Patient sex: F
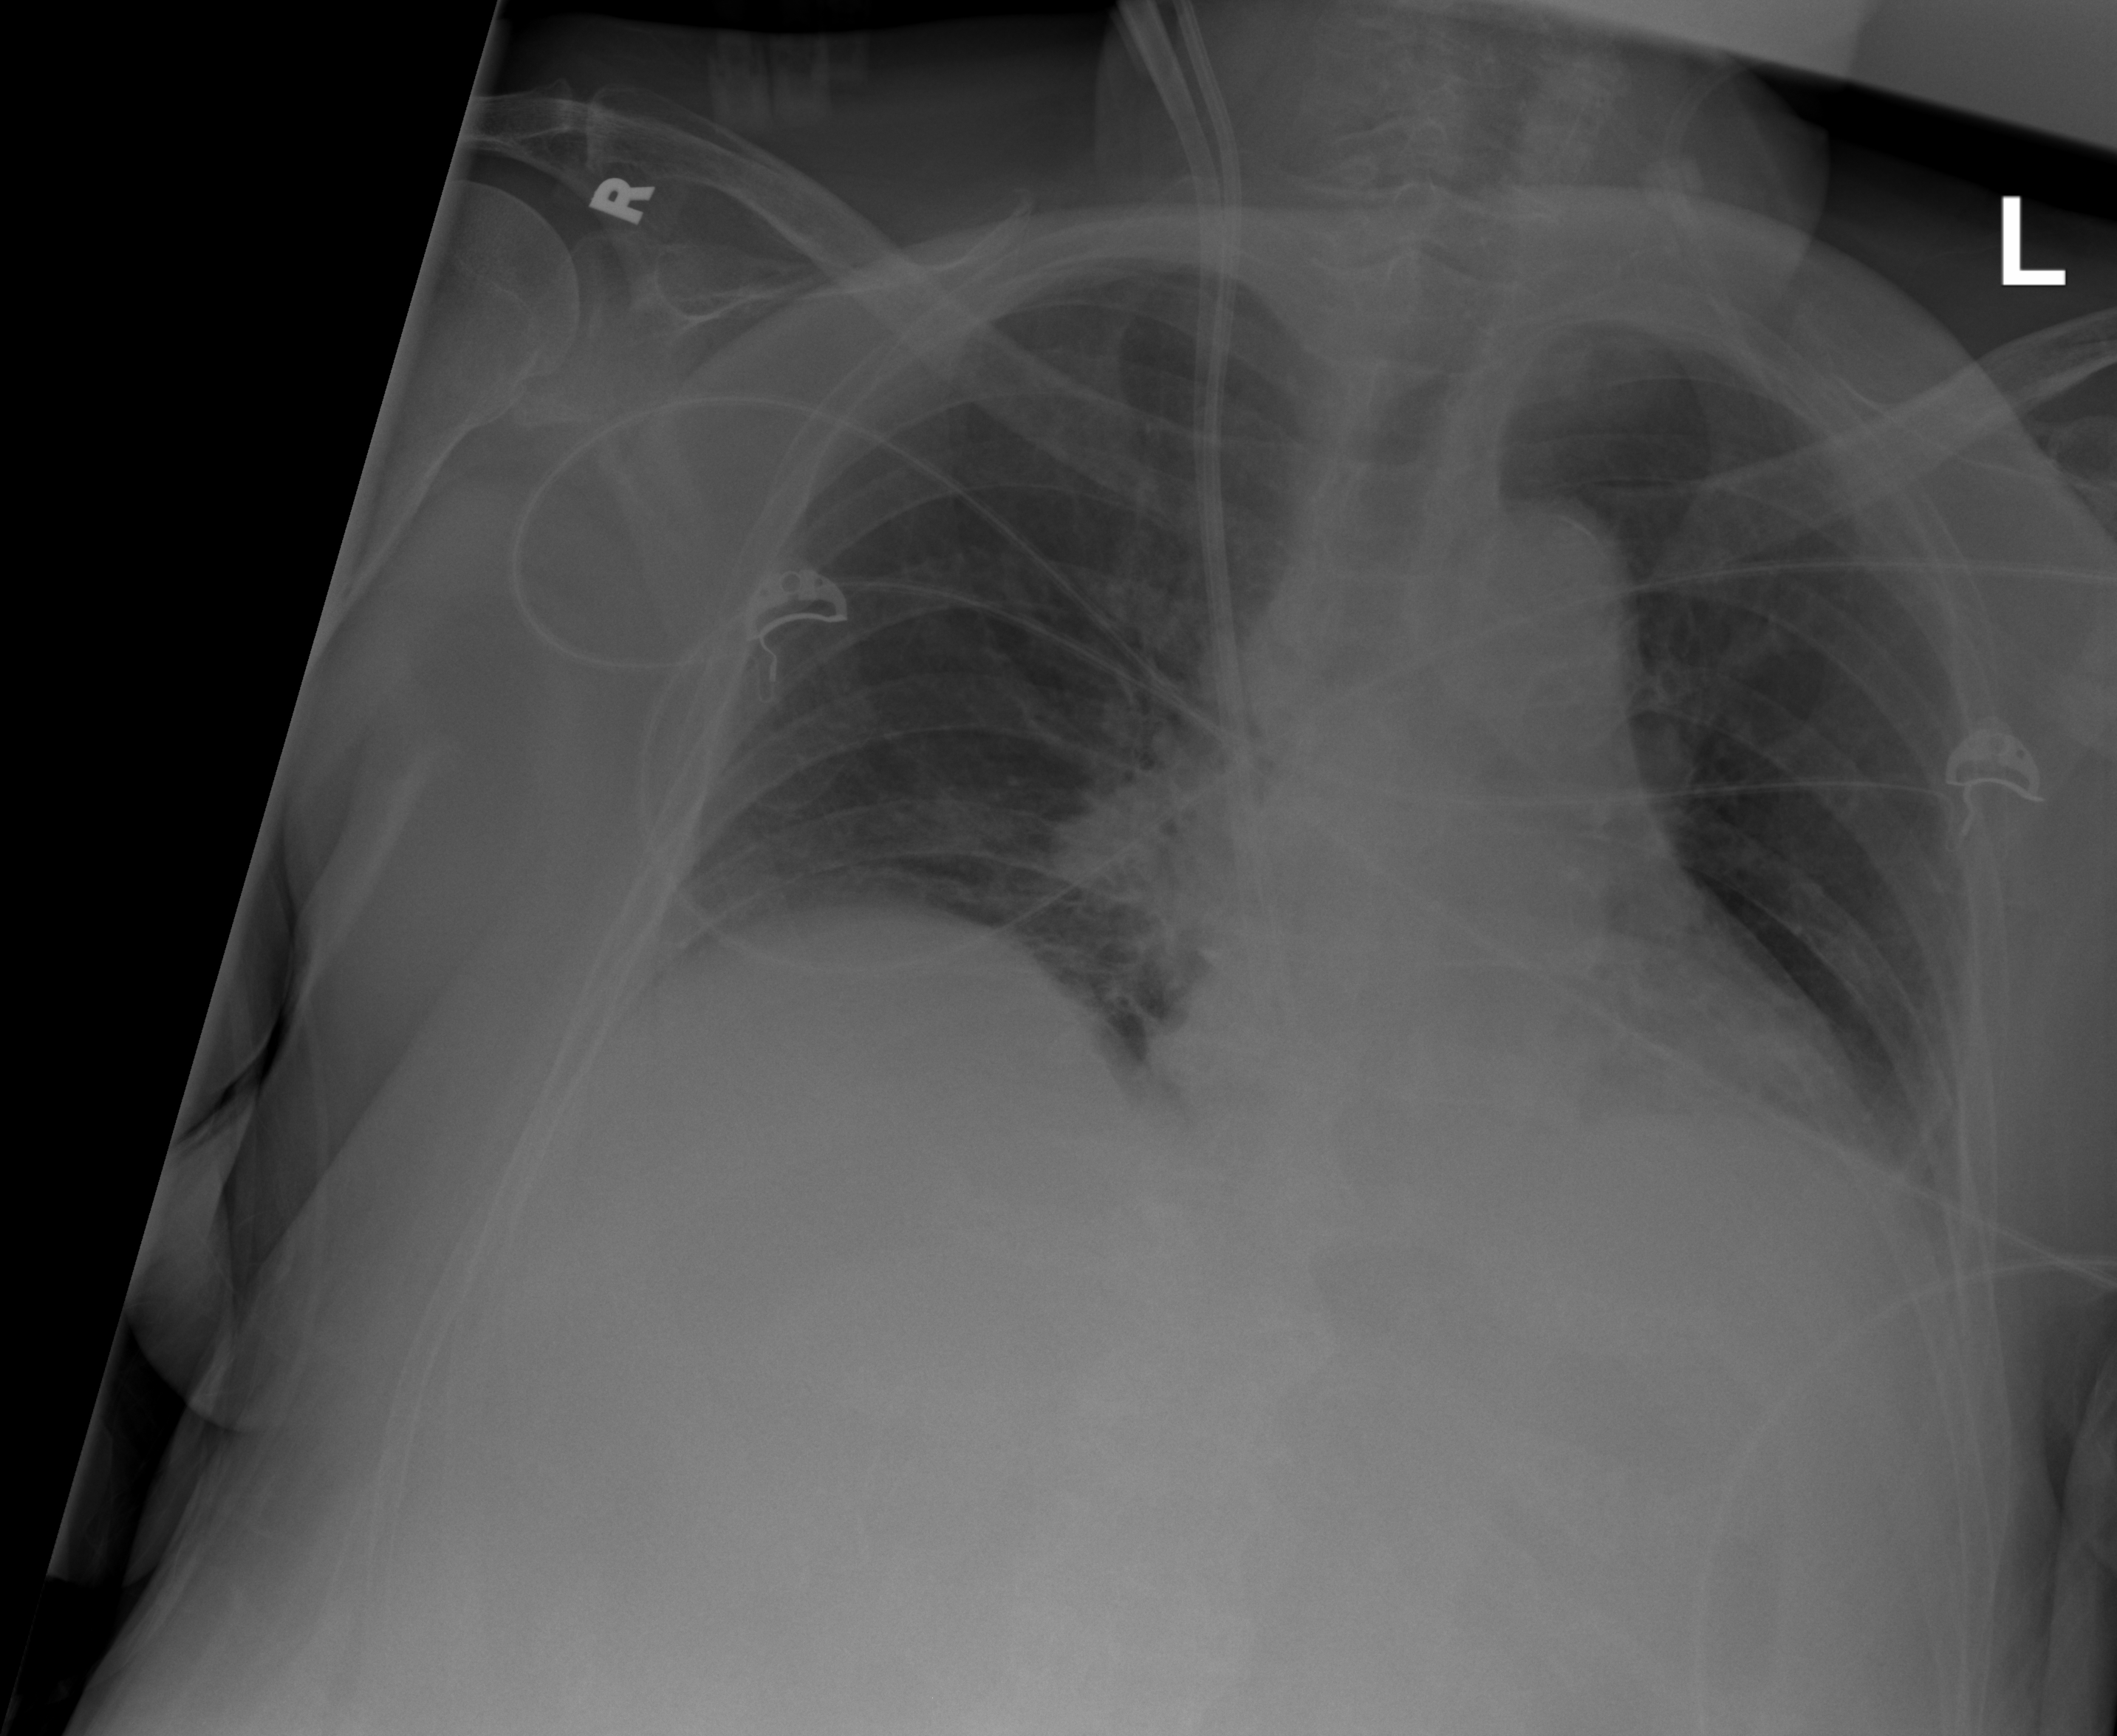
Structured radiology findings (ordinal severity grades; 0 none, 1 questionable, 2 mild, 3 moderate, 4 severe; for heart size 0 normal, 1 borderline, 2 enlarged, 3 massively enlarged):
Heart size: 1
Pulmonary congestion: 1
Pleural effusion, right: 0
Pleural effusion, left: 1
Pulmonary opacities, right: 0
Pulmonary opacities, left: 0
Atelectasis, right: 2
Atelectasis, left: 2